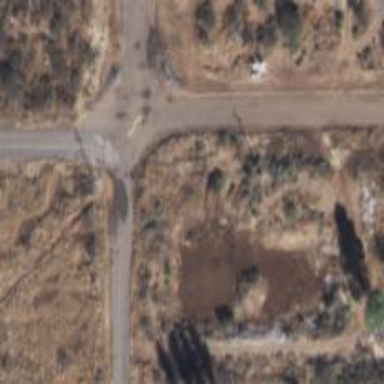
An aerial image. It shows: Abandoned road.